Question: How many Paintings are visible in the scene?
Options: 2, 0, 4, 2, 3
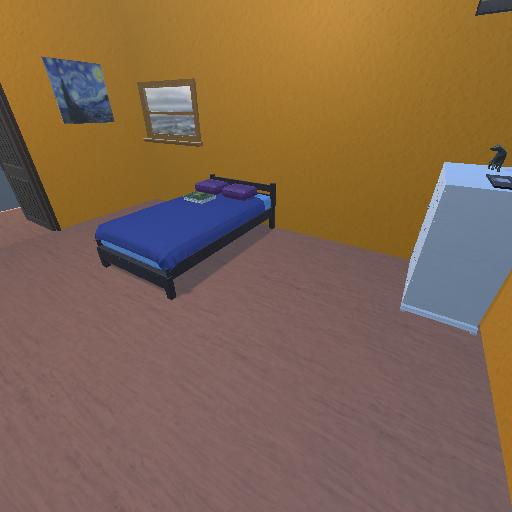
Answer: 2